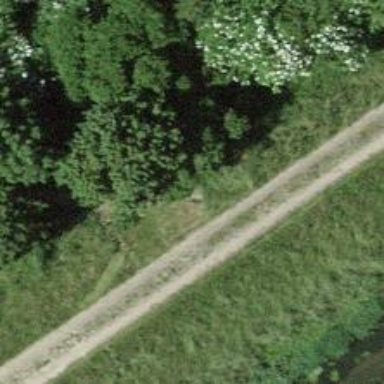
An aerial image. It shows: Brown bench.